Question: I searched and found how to gain Administrator access level for my program (<URL>, i did instructions step by step and think with no mistake, i checked every step for several times.
After all when i finish the steps and want to compile my program, I receive this error:
"unable to create process: the application has failed to start because its side-by-side configuration is incorrect. ..."

Where is my problem? Thank you.
---
Sorry for my delay, This is the manifest code i put beside my app (actually i copied and pasted it and just changed the "app.exe" name):
---
'''
<?xml version="1.0" encoding="UTF-8" standalone="yes"?>
<assembly xmlns="urn:schemas-microsoft-com:asm.v1" manifestVersion="1.0">
<assemblyIdentity version="1.1.1.1"
processorArchitecture="X86"
name="MyApp.exe"
type="win32"/>
<description>elevate execution level</description>
<trustInfo xmlns="urn:schemas-microsoft-com:asm.v2">
<security>
<requestedPrivileges>
<requestedExecutionLevel level="requireAdministrator" uiAccess="false"/>
</requestedPrivileges>
</security>
</trustInfo>
</assembly>
'''
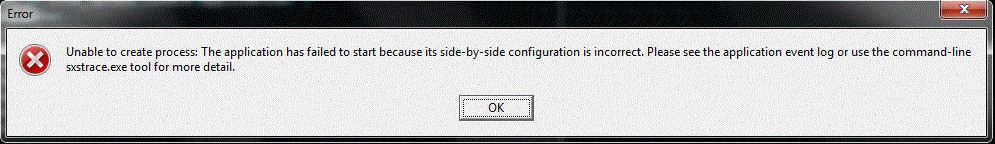
Answer: Search for ']' in the manifest and replace them with '">'